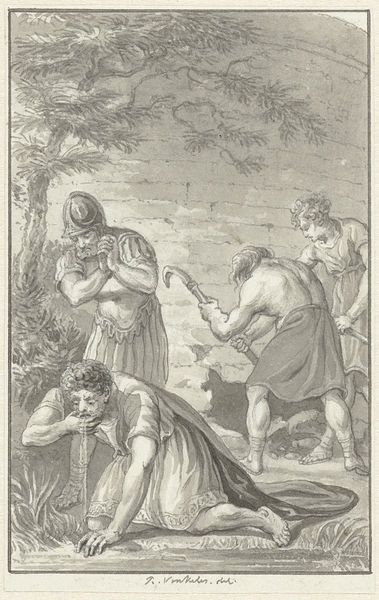
Titel: Gezicht op de ruïne van de basiliek van Constantijn
Künstler: Bartholomeus Breenbergh
Standort: Amsterdam
Institution: Rijksmuseum
Schlagwörter: baum, mann, wasser, menschen, see, männer, trinken, wand, steine, locken, schrift, mauer, fluß, fugen, helm, anschlag, zeichnung legendenthema, wasser schöpfender mann